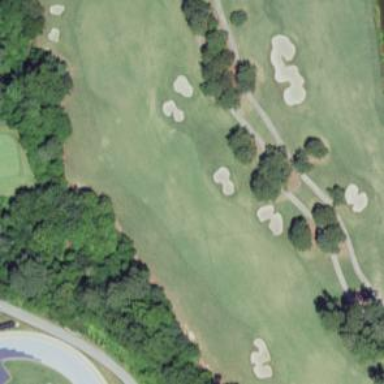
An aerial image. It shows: Golf fairway surrounded by grass.